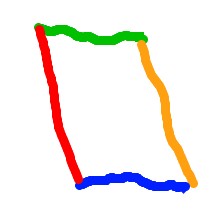
Shape: parallelogram